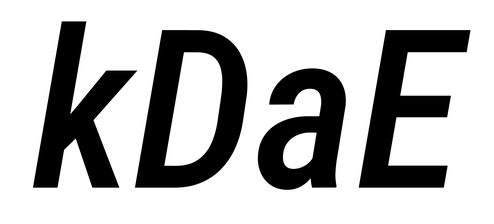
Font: Roboto-Italic_Condensed_Medium_Italic